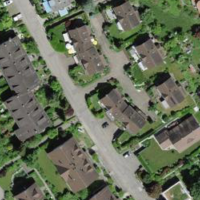
EUNIS habitat code: 55
Species observed at this site:
Geranium robertianum
Lysimachia punctata